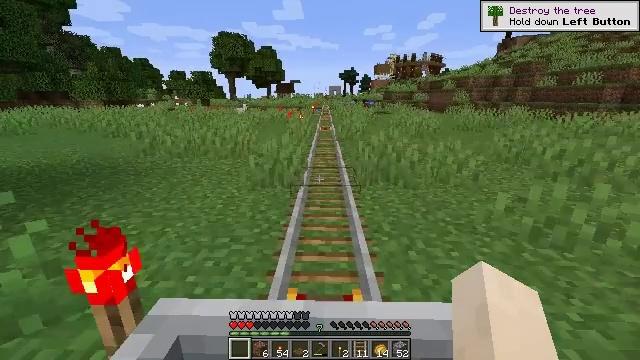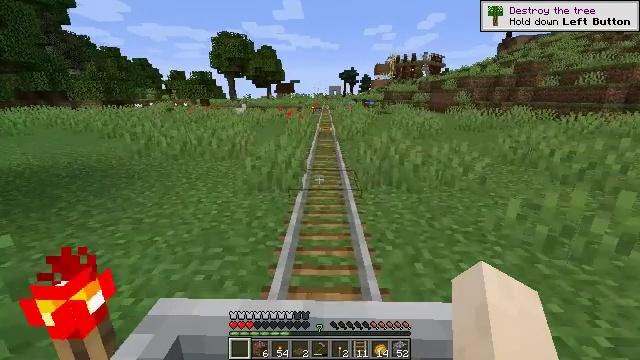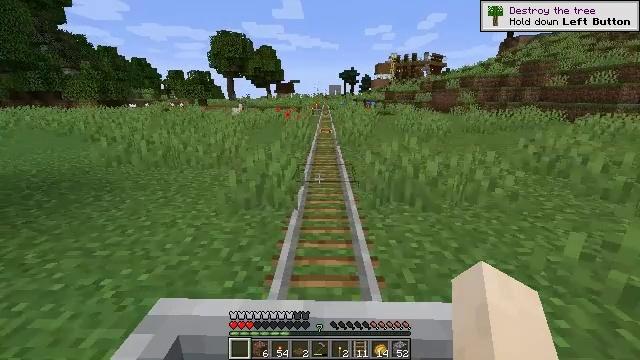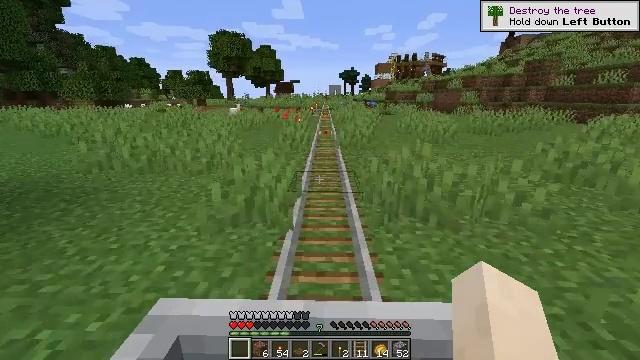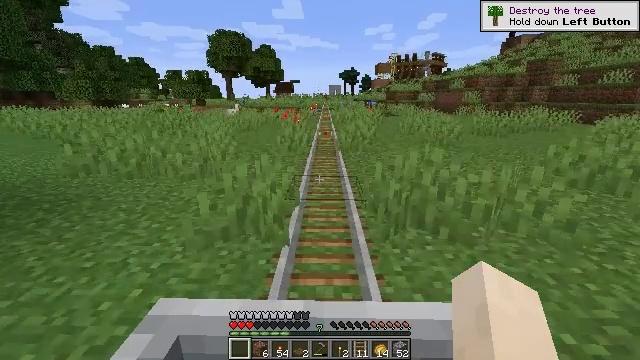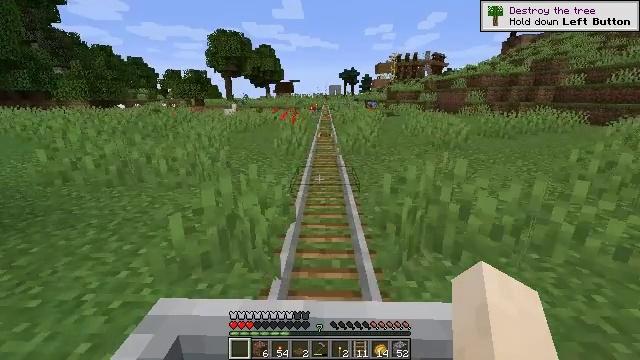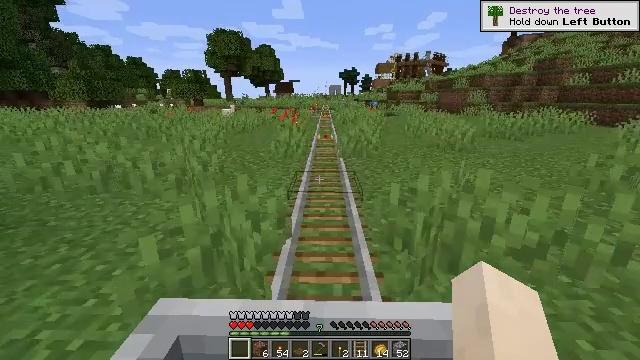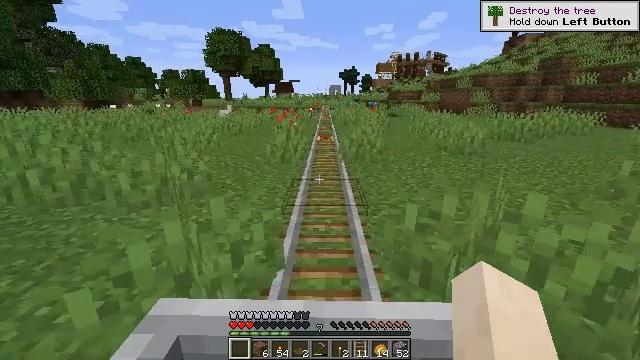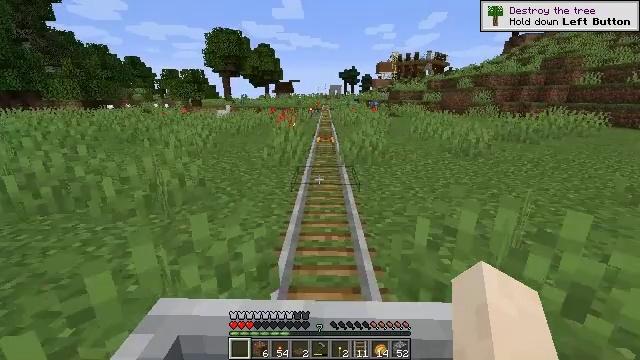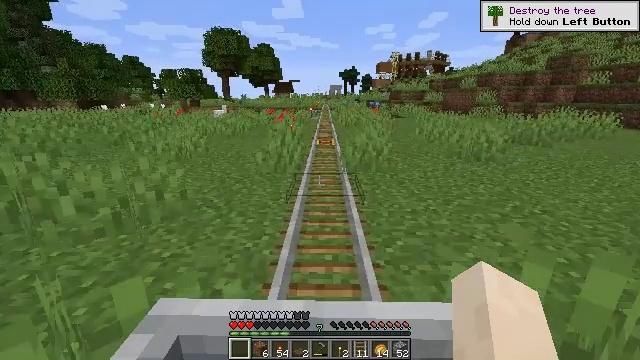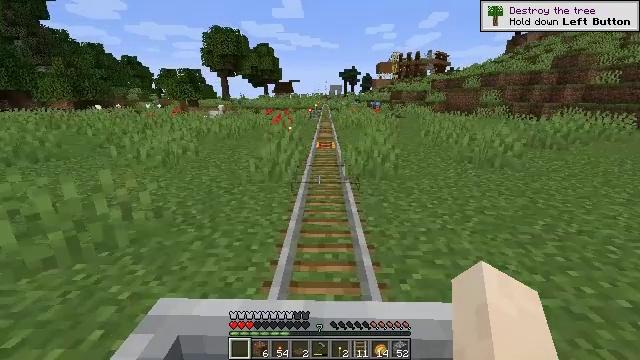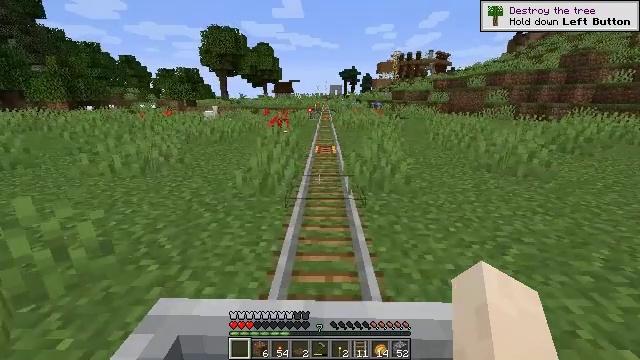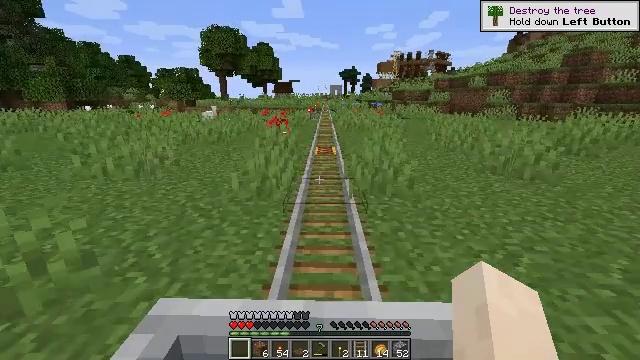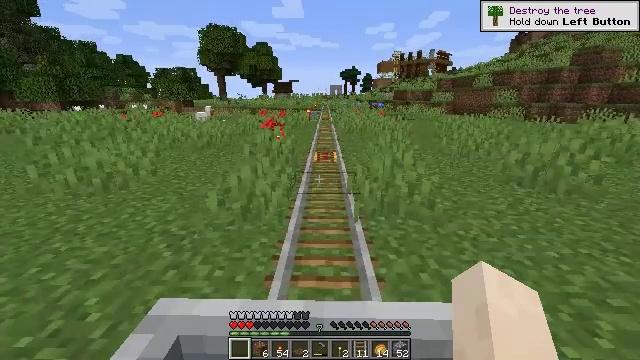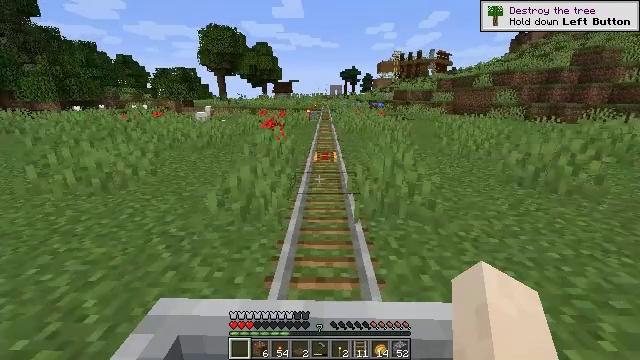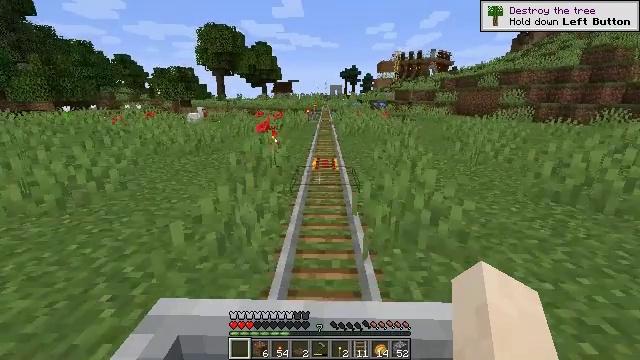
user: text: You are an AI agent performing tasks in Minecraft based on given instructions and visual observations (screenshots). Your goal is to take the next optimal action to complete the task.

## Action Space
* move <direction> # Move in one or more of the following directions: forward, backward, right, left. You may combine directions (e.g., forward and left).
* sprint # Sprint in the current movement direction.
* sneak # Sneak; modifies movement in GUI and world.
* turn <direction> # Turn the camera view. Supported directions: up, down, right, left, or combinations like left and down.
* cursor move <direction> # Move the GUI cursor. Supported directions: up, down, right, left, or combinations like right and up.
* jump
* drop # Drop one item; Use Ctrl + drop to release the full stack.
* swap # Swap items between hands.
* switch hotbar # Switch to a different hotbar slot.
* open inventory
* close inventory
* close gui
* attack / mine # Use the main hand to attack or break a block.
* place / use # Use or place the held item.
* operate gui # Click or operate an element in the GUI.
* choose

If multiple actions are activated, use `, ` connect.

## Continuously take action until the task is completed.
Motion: motion action
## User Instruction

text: Attack the torch to pick it up.
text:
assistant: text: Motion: no_op
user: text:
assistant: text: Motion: no_op
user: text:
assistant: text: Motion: no_op
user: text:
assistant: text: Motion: no_op
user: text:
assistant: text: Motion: no_op
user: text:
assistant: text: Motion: no_op
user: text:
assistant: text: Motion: no_op
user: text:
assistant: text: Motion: no_op
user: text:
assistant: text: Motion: no_op
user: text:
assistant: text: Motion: no_op
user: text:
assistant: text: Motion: no_op
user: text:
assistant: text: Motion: no_op
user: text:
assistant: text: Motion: no_op
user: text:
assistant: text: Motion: no_op
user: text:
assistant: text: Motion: no_op
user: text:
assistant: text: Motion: no_op
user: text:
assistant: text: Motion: no_op
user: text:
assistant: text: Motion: no_op
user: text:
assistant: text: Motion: no_op
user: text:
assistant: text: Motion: no_op
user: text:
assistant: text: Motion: no_op
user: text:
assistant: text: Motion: no_op
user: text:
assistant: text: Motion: no_op
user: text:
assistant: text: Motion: no_op
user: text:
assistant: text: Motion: no_op
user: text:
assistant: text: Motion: no_op
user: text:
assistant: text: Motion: no_op
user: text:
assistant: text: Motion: no_op
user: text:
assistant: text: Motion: no_op
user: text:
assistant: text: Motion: no_op